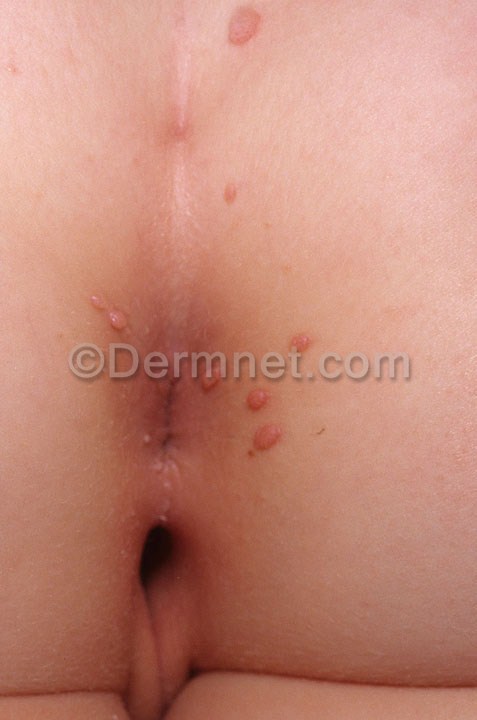
Disease: Herpes HPV and other STDs Photos